Question: Count the number of objects in the diagram.
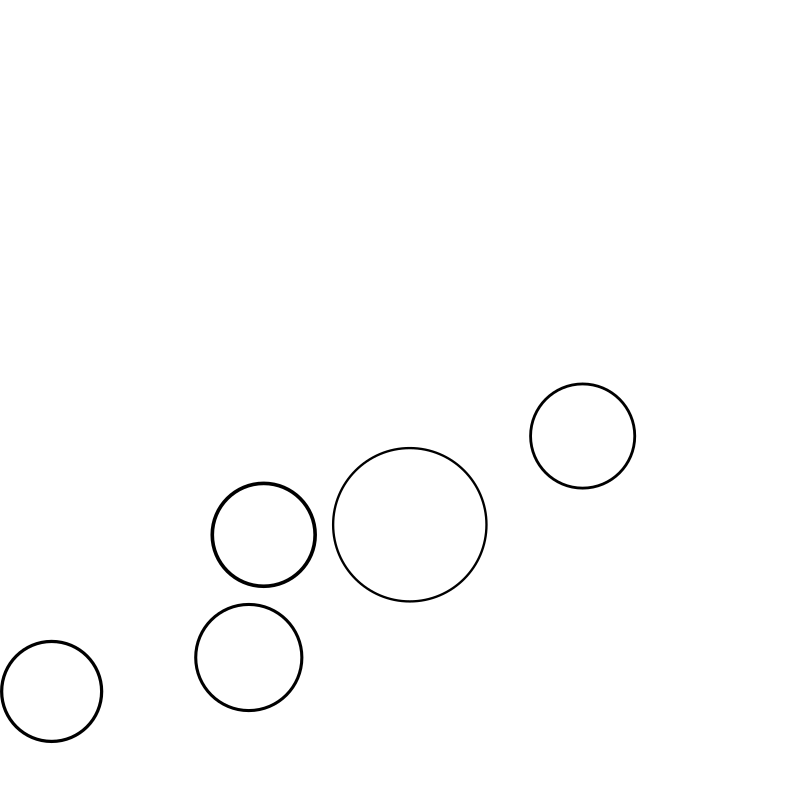
Answer: 5